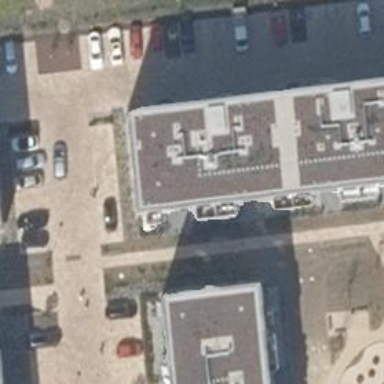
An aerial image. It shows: Flat-roofed apartment building.